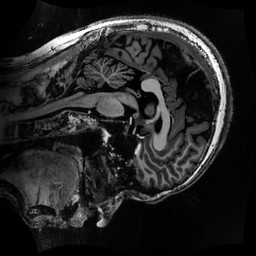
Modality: MP2RAGE
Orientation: sagittal
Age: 32
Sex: male
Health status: healthy